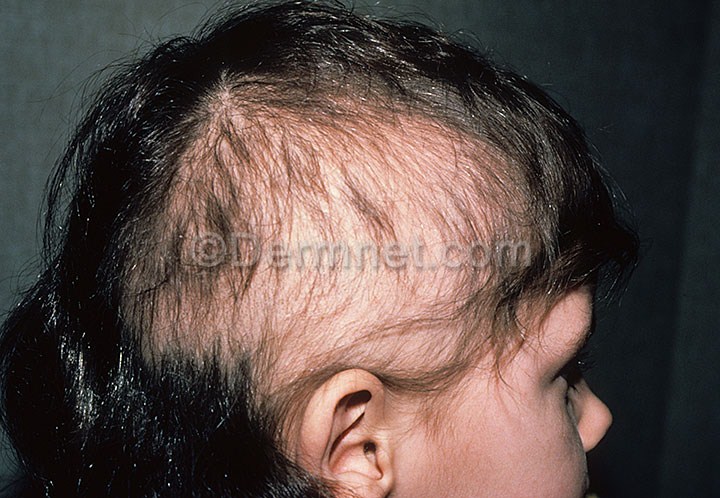
Disease: Hair Loss Photos Alopecia and other Hair Diseases